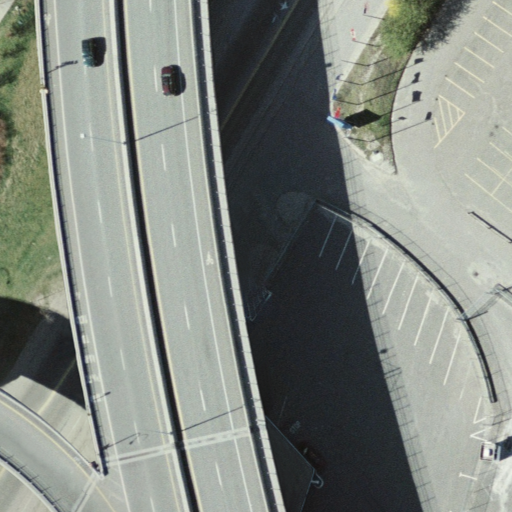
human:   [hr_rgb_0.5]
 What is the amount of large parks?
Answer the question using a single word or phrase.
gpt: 1

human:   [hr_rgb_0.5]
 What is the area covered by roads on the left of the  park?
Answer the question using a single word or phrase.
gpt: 0m2

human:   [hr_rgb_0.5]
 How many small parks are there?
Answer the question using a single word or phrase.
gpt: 0

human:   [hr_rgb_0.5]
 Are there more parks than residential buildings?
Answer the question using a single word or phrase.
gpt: yes

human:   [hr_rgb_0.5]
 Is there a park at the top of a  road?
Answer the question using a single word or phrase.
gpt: yes

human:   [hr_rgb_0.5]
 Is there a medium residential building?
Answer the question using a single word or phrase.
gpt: no

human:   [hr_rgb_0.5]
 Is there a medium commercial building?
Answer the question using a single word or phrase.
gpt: no

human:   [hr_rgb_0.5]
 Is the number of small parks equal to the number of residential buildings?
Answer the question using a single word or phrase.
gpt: yes

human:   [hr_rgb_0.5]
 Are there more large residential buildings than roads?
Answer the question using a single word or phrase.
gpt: no

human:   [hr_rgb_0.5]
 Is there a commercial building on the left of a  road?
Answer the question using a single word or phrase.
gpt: no

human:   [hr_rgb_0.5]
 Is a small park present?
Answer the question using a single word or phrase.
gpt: no

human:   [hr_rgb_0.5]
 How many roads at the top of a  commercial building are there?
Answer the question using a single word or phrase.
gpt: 0

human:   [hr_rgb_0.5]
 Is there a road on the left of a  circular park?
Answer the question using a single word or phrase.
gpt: no

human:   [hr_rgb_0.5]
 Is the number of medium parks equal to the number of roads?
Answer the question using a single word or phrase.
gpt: no

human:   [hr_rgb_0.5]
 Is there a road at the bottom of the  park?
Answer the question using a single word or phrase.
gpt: yes

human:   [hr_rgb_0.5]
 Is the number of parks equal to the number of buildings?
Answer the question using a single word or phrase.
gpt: no

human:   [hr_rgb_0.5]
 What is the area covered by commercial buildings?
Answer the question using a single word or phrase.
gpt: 0m2

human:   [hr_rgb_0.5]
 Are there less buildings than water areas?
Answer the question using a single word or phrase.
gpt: no

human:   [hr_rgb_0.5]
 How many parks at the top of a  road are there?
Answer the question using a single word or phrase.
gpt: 1

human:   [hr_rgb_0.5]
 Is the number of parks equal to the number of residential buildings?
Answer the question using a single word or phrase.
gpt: no

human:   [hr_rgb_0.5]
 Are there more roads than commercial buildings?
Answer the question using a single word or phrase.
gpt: yes

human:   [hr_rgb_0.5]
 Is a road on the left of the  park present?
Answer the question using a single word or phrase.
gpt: yes

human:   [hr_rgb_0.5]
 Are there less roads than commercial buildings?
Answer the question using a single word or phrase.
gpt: no

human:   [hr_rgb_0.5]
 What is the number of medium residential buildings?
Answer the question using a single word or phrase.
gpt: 0

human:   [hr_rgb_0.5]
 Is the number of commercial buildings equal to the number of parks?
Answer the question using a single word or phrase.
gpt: no

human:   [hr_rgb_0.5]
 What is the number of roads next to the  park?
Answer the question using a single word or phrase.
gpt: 5

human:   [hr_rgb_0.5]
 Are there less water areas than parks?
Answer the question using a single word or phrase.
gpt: yes

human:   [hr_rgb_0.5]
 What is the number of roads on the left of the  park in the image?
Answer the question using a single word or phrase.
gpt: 1

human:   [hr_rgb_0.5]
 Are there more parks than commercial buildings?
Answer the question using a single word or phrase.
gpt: yes

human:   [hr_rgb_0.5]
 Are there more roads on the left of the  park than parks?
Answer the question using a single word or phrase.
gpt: no

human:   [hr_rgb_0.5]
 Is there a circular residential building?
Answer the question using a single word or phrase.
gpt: no

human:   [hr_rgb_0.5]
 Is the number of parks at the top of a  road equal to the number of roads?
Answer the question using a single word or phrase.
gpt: no

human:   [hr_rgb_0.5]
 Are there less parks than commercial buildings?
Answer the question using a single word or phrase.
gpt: no

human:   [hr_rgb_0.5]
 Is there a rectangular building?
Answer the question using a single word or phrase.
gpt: no

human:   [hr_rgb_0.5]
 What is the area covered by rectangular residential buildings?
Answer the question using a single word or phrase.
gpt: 0m2

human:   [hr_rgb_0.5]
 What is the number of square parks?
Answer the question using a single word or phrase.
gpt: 0